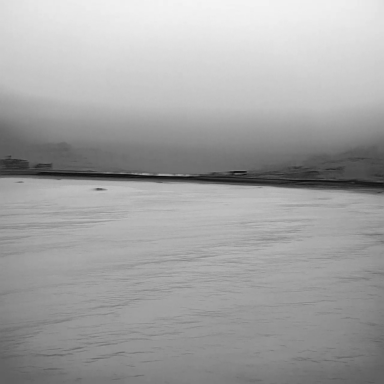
There is a bulk_carrier in the infrared image.